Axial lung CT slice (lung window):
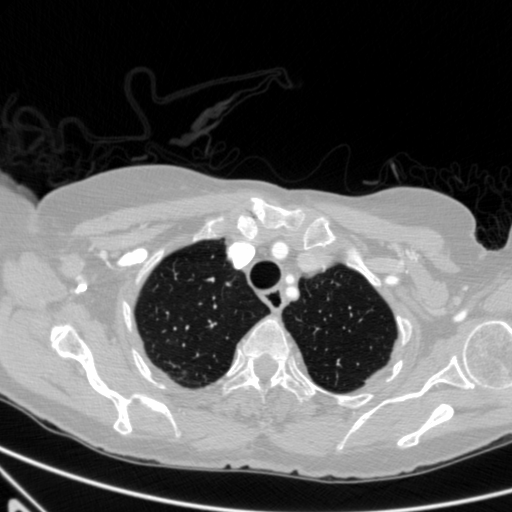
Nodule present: yes
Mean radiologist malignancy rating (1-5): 2.667